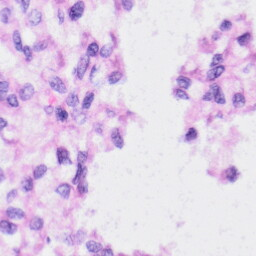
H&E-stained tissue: Liver